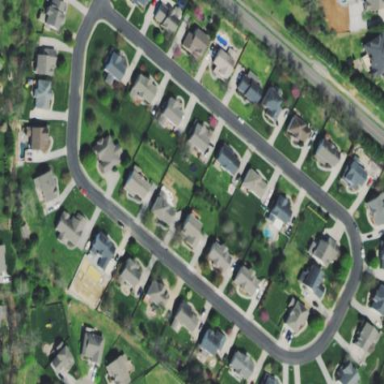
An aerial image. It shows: Residential area consisting of single-family homes.